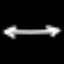
Label: line